Question: I recently installed Lazarus 1.0.12 on Mageia Linux Operating System. While in the middle of bring back everything to where It was, before my computer crashed. I am running into this error which I have never seen before.
Take a look at the following image:

I found some solutions online, but they all pointed me to the fact that I need to set the correct make path within Option->>Environment->>File->>Make to /usr/bin/make
I did make the change, but it still raises same error.
What am I doing wrong?
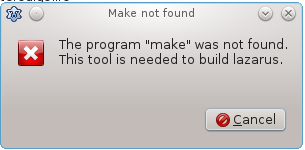
Answer: According to the comment made by the asker, '/usr/bin/make' does not exist, so we need to install 'make' first.
Try this:
'''
urpmi make
'''
This requires root privilege.
See <URL>.